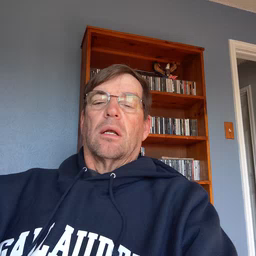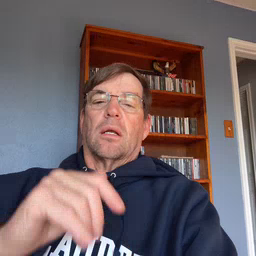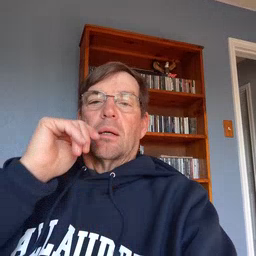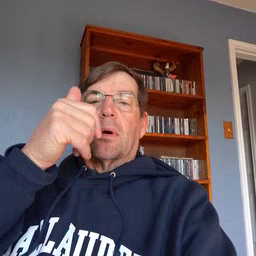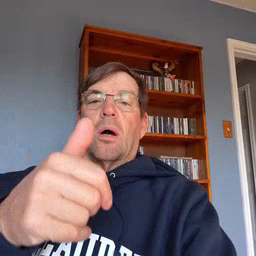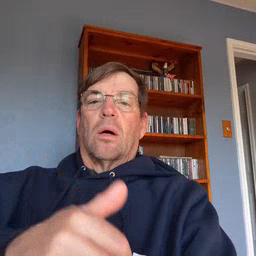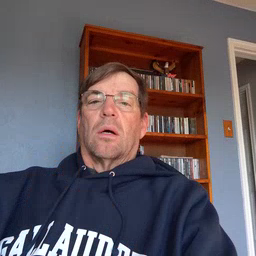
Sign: tomorrow